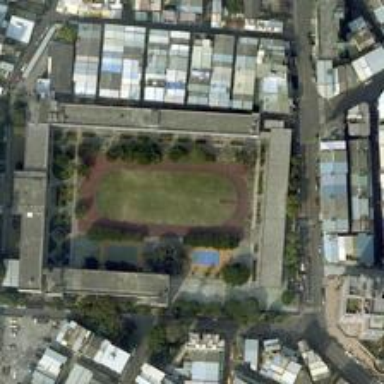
In this rectangular building surrounded by buildings, a football field and a few brightly colored tennis courts can be seen .